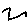
Label: zigzag